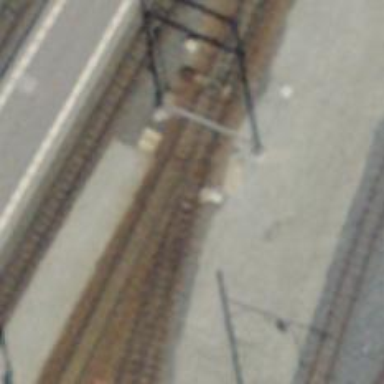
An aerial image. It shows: Narrow-gauge railway yard with electrified tracks featuring contact line.